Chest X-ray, PA view. Patient: 42 years old, sex M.
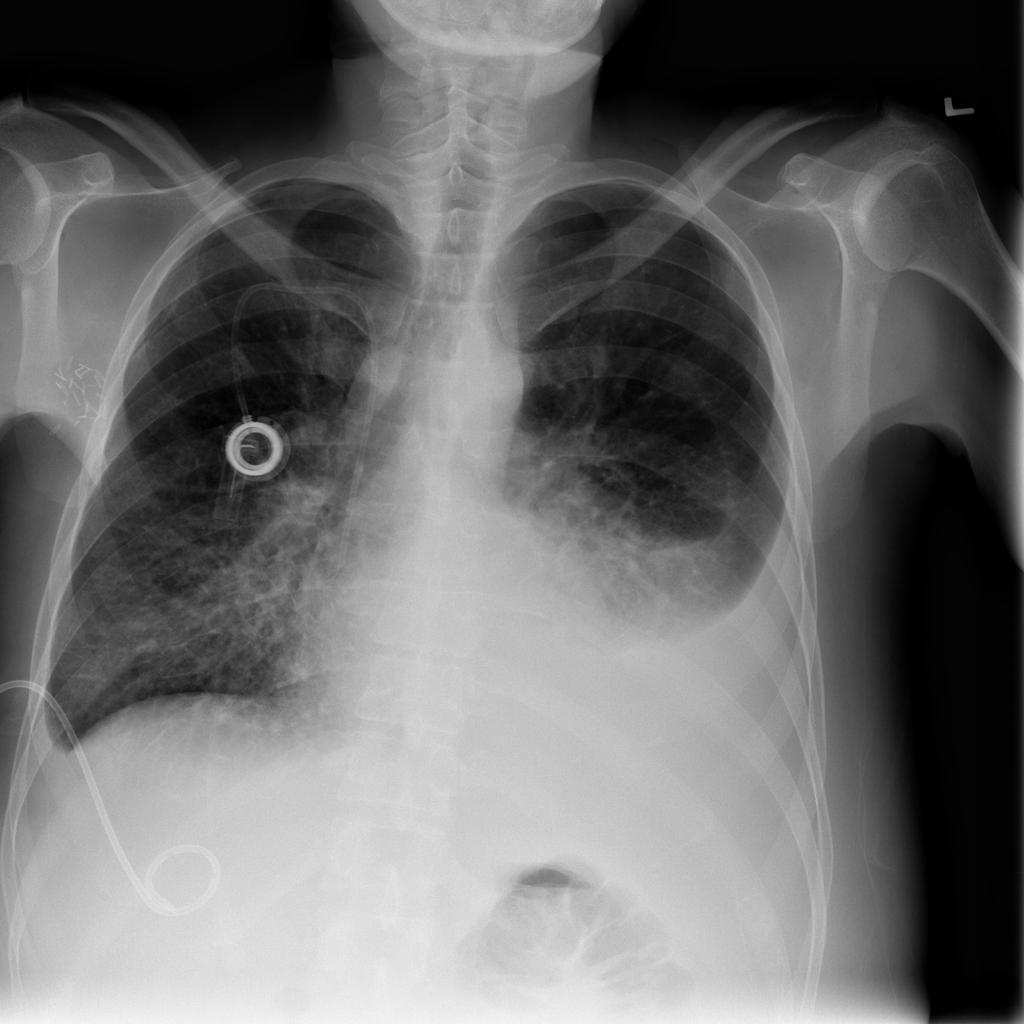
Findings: No Finding